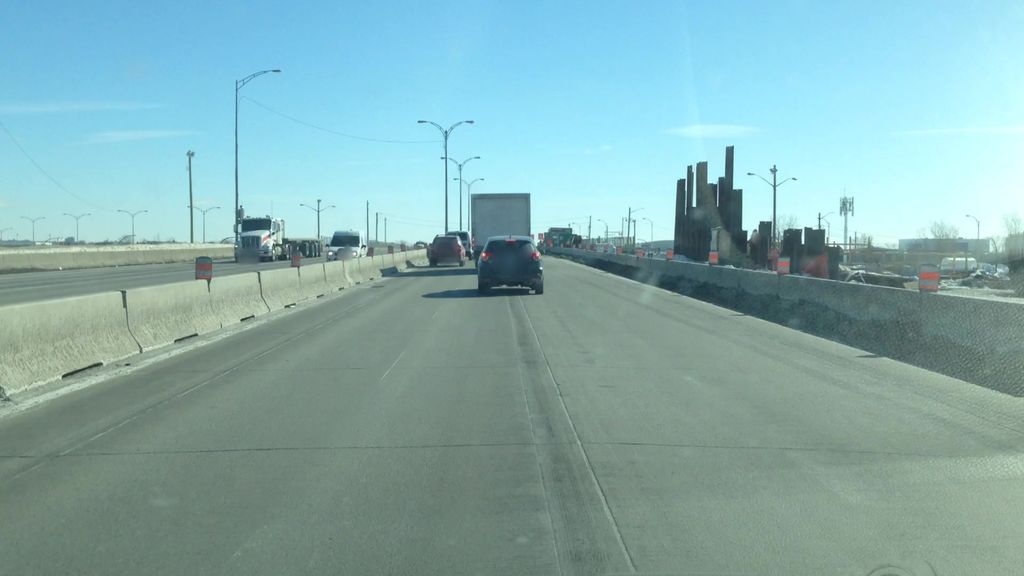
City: montreal